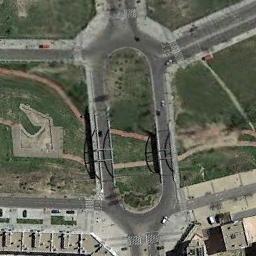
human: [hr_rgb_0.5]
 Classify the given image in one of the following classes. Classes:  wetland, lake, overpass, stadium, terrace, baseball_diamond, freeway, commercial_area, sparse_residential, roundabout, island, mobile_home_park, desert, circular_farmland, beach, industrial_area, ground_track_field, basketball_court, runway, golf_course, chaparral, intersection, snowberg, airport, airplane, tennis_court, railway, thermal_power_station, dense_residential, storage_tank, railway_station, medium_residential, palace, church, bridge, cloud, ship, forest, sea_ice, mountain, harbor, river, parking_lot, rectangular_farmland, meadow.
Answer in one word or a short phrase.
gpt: roundabout